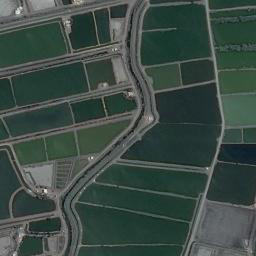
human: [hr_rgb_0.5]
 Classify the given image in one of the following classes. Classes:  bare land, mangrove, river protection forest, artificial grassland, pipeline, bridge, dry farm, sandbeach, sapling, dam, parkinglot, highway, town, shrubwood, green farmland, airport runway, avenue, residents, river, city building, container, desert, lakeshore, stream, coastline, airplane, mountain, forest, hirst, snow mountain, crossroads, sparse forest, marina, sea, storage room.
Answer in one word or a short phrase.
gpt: green farmland